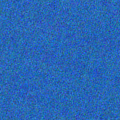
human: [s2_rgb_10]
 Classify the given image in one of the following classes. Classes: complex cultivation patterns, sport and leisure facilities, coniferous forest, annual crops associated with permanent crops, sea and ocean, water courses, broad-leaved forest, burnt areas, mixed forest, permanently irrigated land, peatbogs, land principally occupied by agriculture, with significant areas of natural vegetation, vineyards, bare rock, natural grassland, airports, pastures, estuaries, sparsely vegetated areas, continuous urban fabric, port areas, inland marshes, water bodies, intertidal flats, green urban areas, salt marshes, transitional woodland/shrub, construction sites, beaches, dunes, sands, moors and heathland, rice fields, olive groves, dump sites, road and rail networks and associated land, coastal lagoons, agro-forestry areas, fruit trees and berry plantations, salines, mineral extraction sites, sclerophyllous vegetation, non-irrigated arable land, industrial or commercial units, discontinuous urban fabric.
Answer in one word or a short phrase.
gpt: sea and ocean